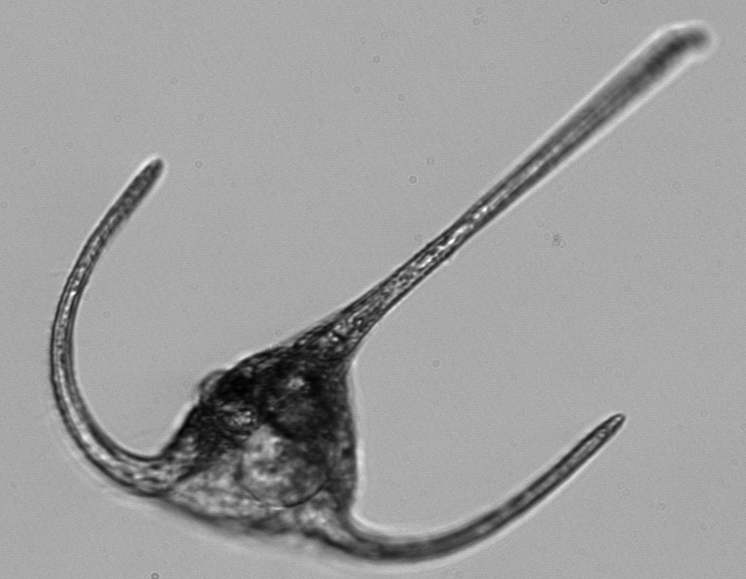
Label: Tripos